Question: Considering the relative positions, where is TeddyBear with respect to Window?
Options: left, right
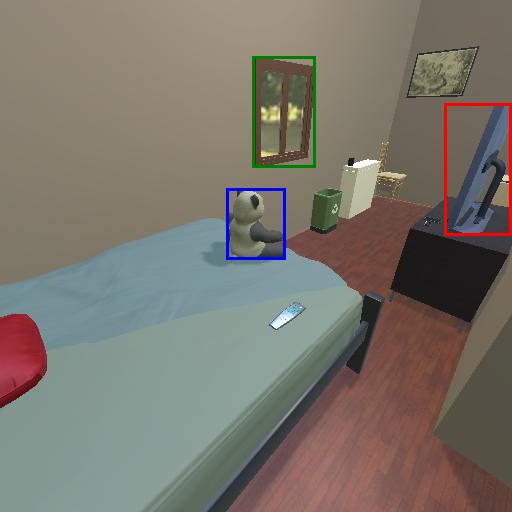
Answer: left